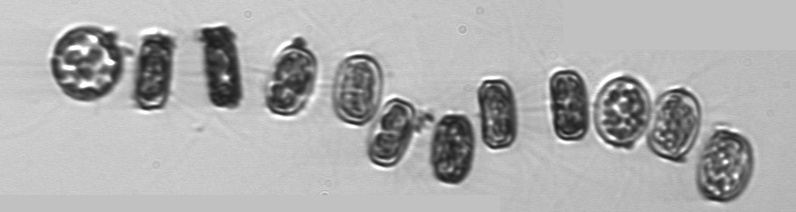
Label: Thalassiosira